Question: I have a SQLite Database for my levels for a game, with data from 'Name, Campaign, Number, Score'. While building my LevelList (ListView with custom Views), I want to choose a Campaign from a list, where you can see the highscore next to it, which is obtained by adding all the scores from this campaign's levels in the database.
Every Level in the database has a campaign field of the one it's part of. But to make a campaign list, I only want to get distinct (unique) campaigns. Is there a good way to get these from the Database?
What's the best way to get these, and also get the total scores?
part of the database and how i'm going to make my levelpicker listview:

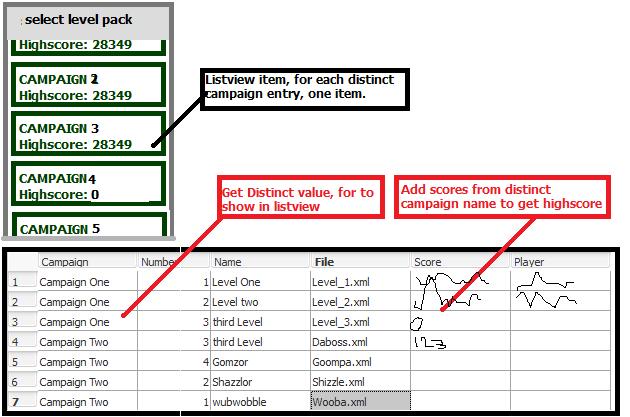
Answer: '''
select * from gdata
campain num name file score player
------------- ------ --------- --------- -------- ---------
Campain One 1 Level One test1.xml 1221 john
Campain One 1 Level Two test1.xml 122 john
Campain One 1 Level Two test1.xml 122 dereck
Campain One 1 Level Two test1.xml 122 jon
Campain Two 1 Level Two test1.xml 122 jon
Campain Two 1 Level Two test1.xml 122 jon
Campain Two 1 Level Two test2.xml 122 jon
Campain Three 1 Level Two test2.xml 1122 jon
Campain Three 1 Level Two test2.xml 1122 jon
Campain Three 1 Level Two test2.xml 1122 derekk
'''
---
'''
select 'All' as campain ,'All'as player,sum(score) score from gdata
union
select campain,player,sum(score) as score from gdata group by campain,player
campain player score
------------- --------- --------
All All 5319
Campain One dereck 122
Campain One john 1343
Campain One jon 122
Campain Three derekk 1122
Campain Three jon 2244
Campain Two jon 366
'''
---
'''
select campain,sum(score) as score from gdata group by campain
campain score
------------- --------
Campain One 1587
Campain Three 3366
Campain Two 366
'''
---
'''
select campain,player,max(score) from (
select campain,player,sum(score) as score from gdata
group by campain,player order by score desc
) as b
group by campain
campain player score
------------- --------- -------------
Campain One john 1343
Campain Three jon 2244
Campain Two jon 366
'''